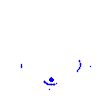
Particle: kaon